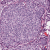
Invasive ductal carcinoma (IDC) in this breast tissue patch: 1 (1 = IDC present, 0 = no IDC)